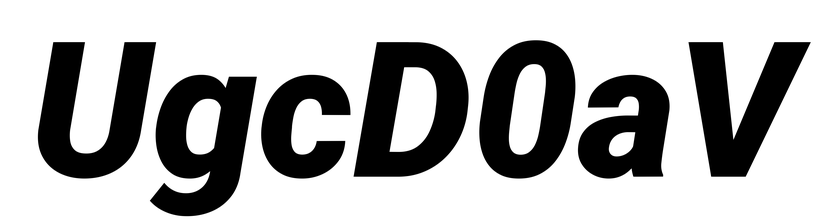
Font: Roboto-Italic_Black_Italic